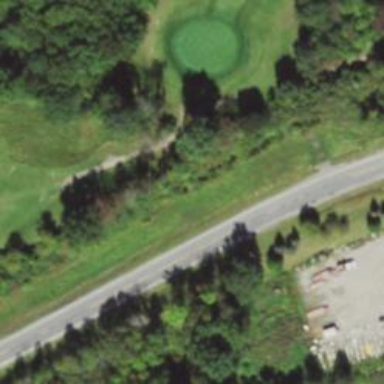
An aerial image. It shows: Golf cartpath that is also road path.